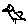
Label: bird